Question: I've created a custom theme after viewing some tutorials and I'm having some issues with widgets saving/displaying. Whenever I drag and drop a widget in the admin panel, if i refresh the page and it just disappears and nothing is displayed. I've googled for hours and I'm not closer. Hopefully someone here has seen the same issue
This area always shows up as empty once I save and reload from the admin page (none of the widgets are active either)

Things I've checked for:
1. Verify that the ID is not in Caps
2. Verify < ?php get_sidebar(); ? > is included in on page.php
3. Disabled all plugins
4. Switch themes to wordpress default to confirm that widgets are actually working
5. Enabled Accessibility mode (doesn't show up after save)
6. Verify latest version of Jquery
I've included this in my :
'''
// Register Widget
function ecma_widgets_init() {
register_sidebar( array(
'name' => __( 'Main Widget Area', 'ecma' ),
'id' => 'custom1',
'description' => __( 'Appears in the footer section of the site.', 'ecma' ),
'before_widget' => '<div>',
'after_widget' => '</div>',
'before_title' => '<h3 class="blue">',
'after_title' => '</h3>',
) );
register_sidebar( array(
'name' => __( 'Secondary Widget Area', 'ecma' ),
'id' => 'custom2',
'description' => __( 'Appears on posts and pages in the sidebar.', 'ecma' ),
'before_widget' => '<div>',
'after_widget' => '</div>',
'before_title' => '<h3 class="blue">',
'after_title' => '</h3>',
) );
}
add_action( 'widgets_init', 'ecma_widgets_init' );
'''
'''
<?php
/**
* The sidebar containing the secondary widget area, displays on posts and pages.
*
* If no active widgets in this sidebar, it will be hidden completely.
*
*/
if ( is_active_sidebar( 'home_right_sidebar' ) ) : ?>
<div id="sidebar">
<?php dynamic_sidebar( 'custom1' ); ?>
</div><!-- .widget-area -->
<?php endif; ?>
'''
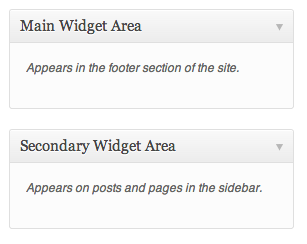
Answer: While writing themes from scratch is possible, in my opinion it's must easier to use starter themes like <URL>. That way, much of the basic structure is taken care of, and you can be sure that anything that breaks is additional code you put on top of it, making troubleshooting a lot easier.